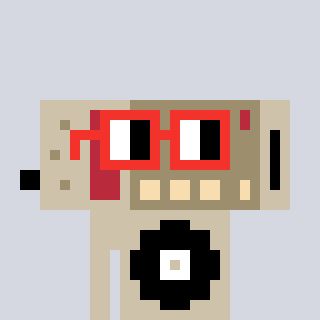
a pixel art character with square red glasses, a cordless phone-shaped head and a bege-colored body on a cool background